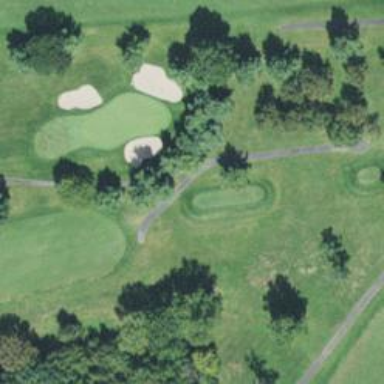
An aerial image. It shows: Asphalt service road used as golf cart path.